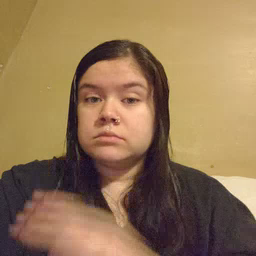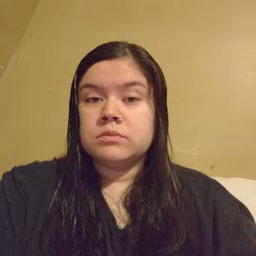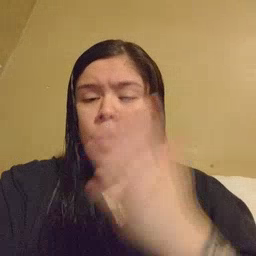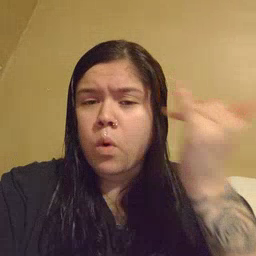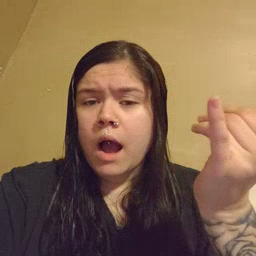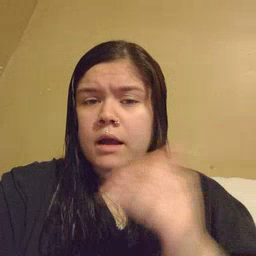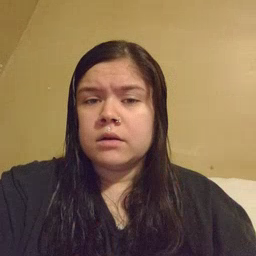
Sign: why